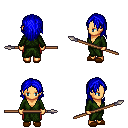
a pixel art fantasy rpg character, female body template, human, tanned skin, green robe, red pants, blue long hairstyle, brown slippers, spear, four views (front, back, left, right), 2x2 character sprite sheet, small pixel art, hard edges, no anti-aliasing